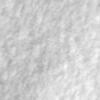
Label: no_change